Question: I have created my own custom filter view which I want to act like a UISegmentedControl. I have set it up as a view and then 3 UIButtons. I want to know how I can make it so when one is clicked the other two are deselected and the api call for that button is made which then reloads the UICollectionView beneath it.
Here is a picture of my view with the 3 buttons to hopefully better explain what I'm trying to do.

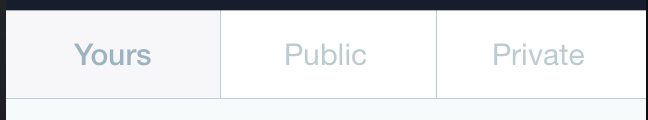
Answer: Connect all your buttons to this 'IBAction' and define tag to each button.
'''
- (IBAction)pressButton:(id)sender {
UIButton* button1 = (UIButton*)[self.view viewWithTag:99];
UIButton* button2 = (UIButton*)[self.view viewWithTag:100];
UIButton* button3 = (UIButton*)[self.view viewWithTag:101];
[button1 setEnabled:NO];
[button2 setEnabled:NO];
[button3 setEnabled:NO];
[button1 setSelected:NO];
[button2 setSelected:NO];
[button3 setSelected:NO];
if([sender tag]==99){
[button1 setSelected:YES];
[button1 setEnabled:YES];
}else if([sender tag]==100){
[button2 setSelected:YES];
[button2 setEnabled:YES];
}else{
[button3 setSelected:YES];
[button3 setEnabled:YES];
}
}
'''